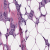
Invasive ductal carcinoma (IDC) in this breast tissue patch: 1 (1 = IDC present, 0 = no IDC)